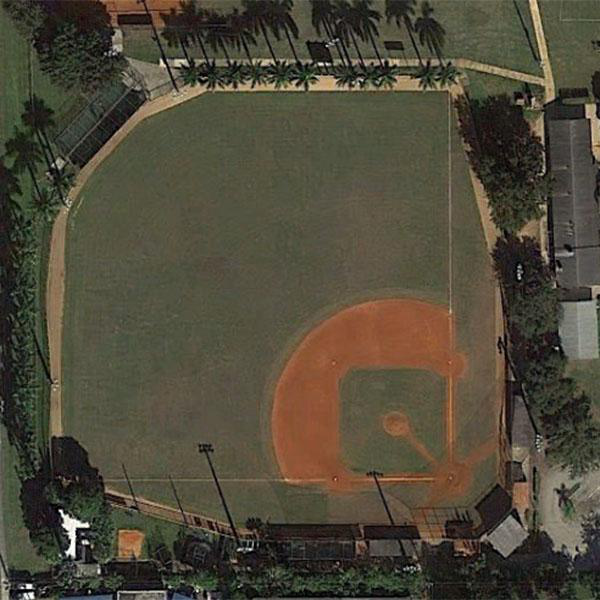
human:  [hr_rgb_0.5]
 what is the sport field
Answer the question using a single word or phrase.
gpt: baseball diamond